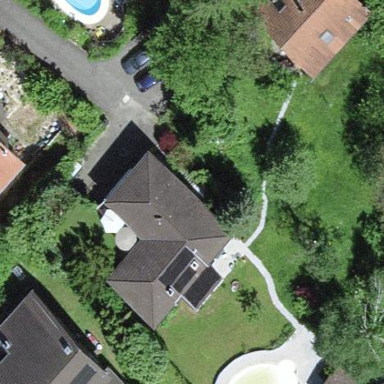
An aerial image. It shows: Simple and straightforward house.